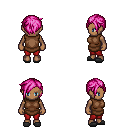
a pixel art fantasy rpg character, female body template, human, dark skin, brown tunic, red pants, pink pixie cut hairstyle, gray slippers, four views (front, back, left, right), 2x2 character sprite sheet, small pixel art, hard edges, no anti-aliasing